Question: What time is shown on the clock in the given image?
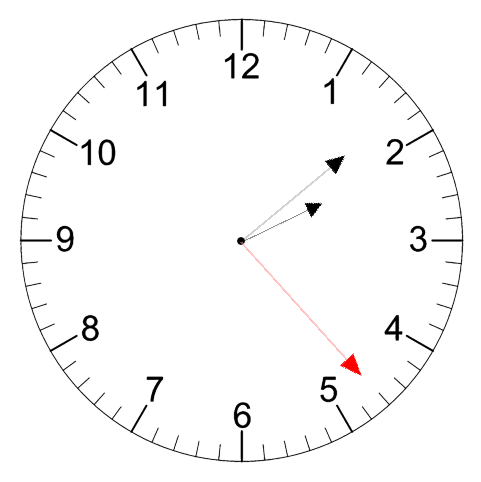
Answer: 02:08:23